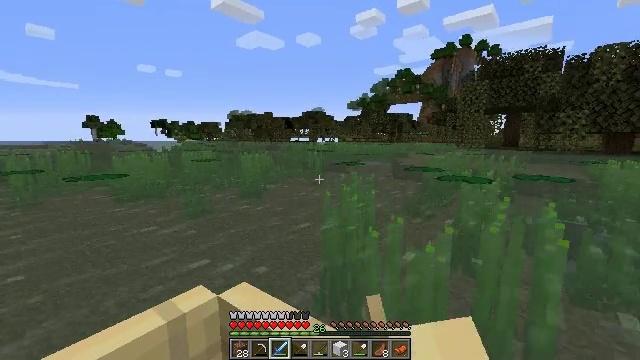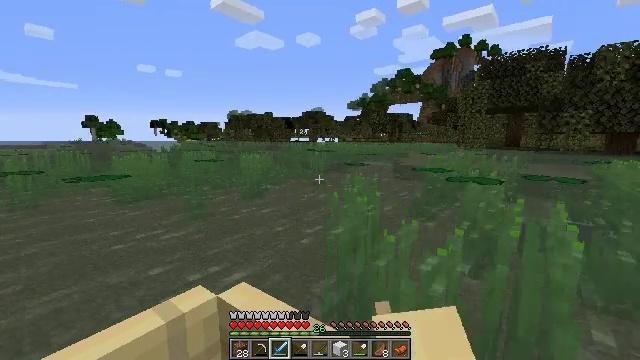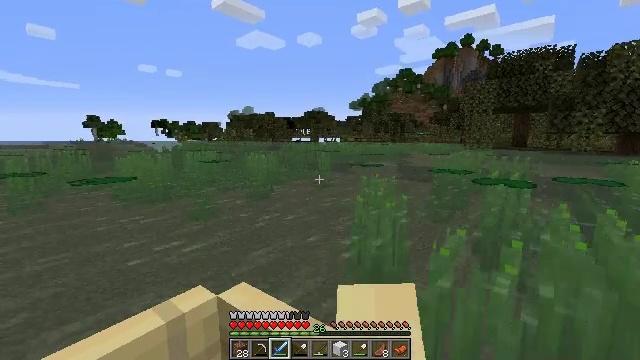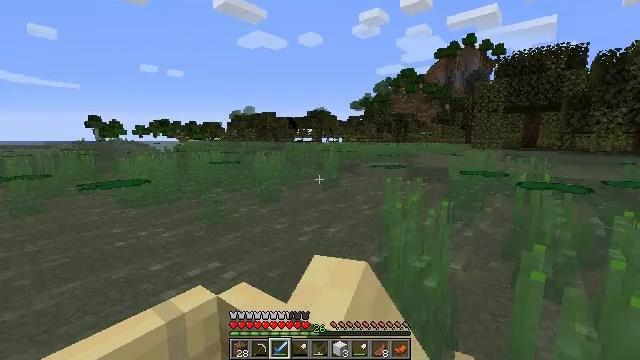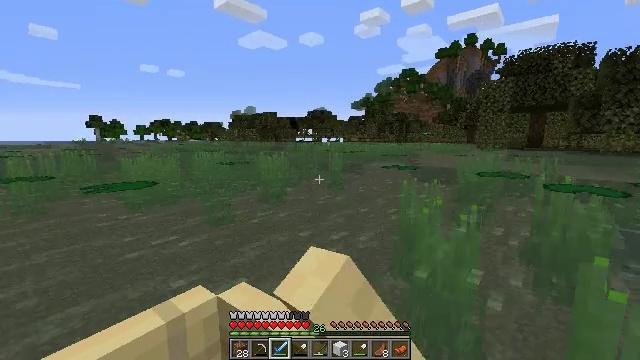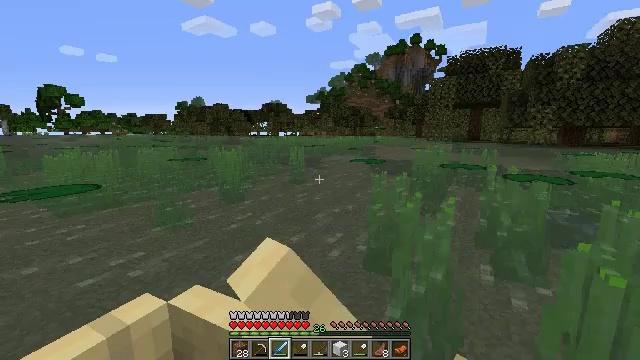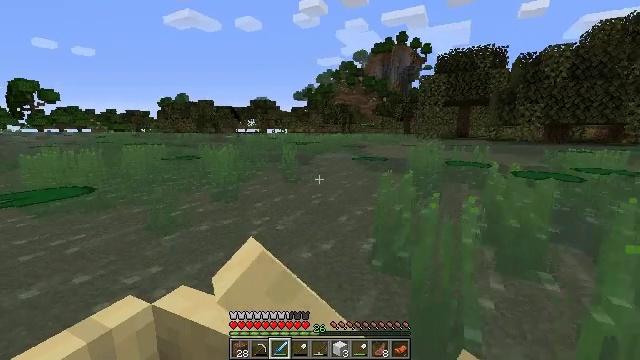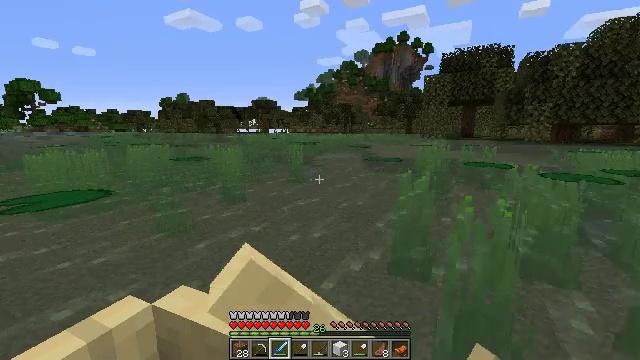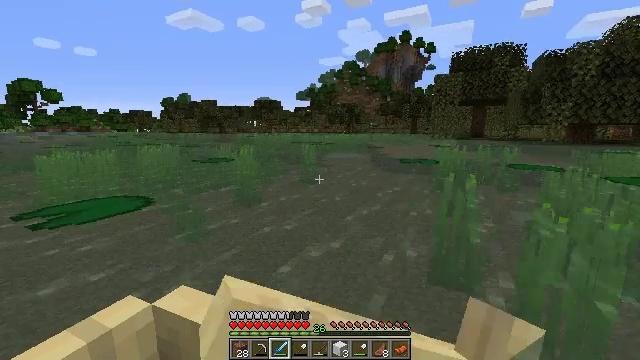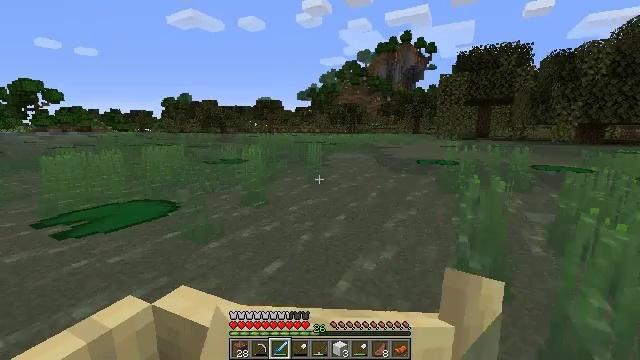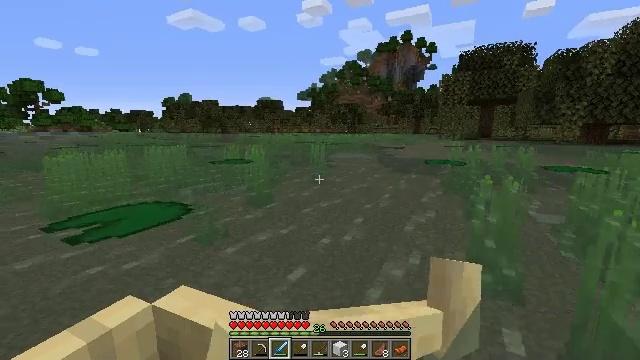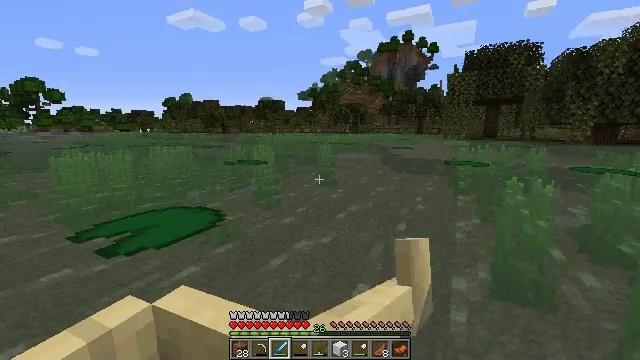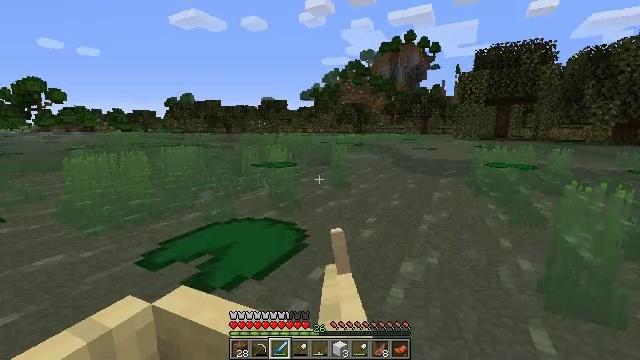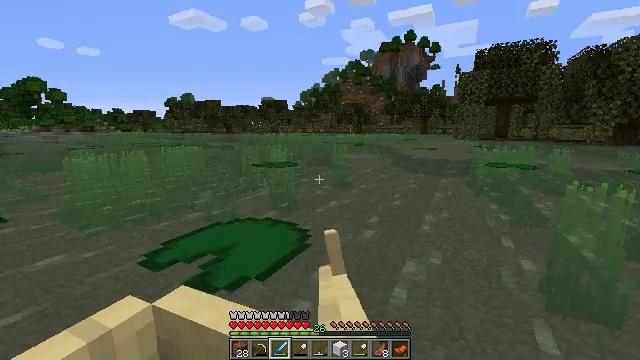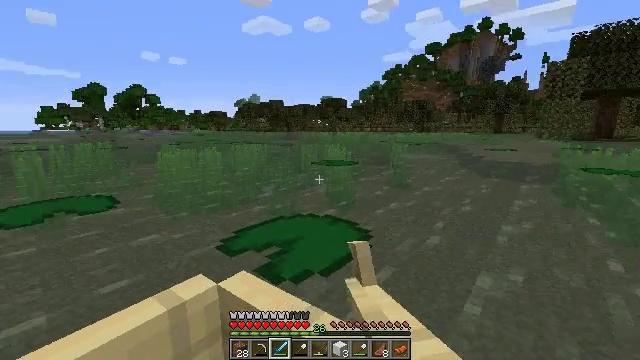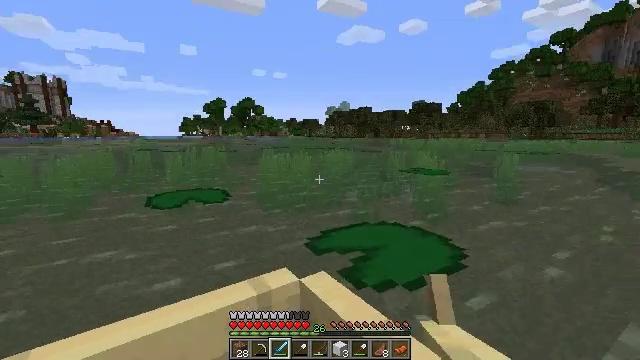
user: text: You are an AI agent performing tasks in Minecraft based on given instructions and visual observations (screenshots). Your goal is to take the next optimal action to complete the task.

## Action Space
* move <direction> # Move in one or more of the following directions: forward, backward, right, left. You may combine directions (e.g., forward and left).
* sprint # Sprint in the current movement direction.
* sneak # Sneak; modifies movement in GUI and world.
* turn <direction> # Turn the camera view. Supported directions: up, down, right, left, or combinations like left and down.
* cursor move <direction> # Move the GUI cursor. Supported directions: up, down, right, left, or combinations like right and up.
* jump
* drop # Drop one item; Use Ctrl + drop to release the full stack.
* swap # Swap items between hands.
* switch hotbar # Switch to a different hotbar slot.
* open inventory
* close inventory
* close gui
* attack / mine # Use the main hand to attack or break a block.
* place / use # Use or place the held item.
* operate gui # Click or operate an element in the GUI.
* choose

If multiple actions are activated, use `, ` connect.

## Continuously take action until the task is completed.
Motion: motion action
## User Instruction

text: Remove a lily pad from the inventory.
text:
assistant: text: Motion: move forward
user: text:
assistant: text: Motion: move forward
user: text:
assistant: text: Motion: move forward
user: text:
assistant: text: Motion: move forward
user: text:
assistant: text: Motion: move forward, turn right and down
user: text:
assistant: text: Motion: move forward, turn right
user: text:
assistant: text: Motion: move forward
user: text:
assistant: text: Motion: move forward
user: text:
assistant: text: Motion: move forward
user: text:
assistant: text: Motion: move forward
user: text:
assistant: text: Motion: move forward
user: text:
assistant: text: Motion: move forward
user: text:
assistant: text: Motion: move forward
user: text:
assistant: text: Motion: move forward, turn left
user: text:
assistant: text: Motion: move forward, turn left and up
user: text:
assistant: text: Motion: move forward, turn left and up
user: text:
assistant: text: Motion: move forward
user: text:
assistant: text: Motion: move forward, turn left
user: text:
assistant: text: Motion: move forward, turn left
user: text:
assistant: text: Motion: move forward, turn left
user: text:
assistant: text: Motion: move forward, turn left
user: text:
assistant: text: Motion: move forward
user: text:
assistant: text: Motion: move forward, turn left
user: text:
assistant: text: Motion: move forward, turn left
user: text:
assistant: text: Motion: move forward, turn left
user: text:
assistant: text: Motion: move forward, turn left
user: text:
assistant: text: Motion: move forward
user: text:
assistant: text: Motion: move forward
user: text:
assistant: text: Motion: move forward and move left
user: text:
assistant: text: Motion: move forward and move left